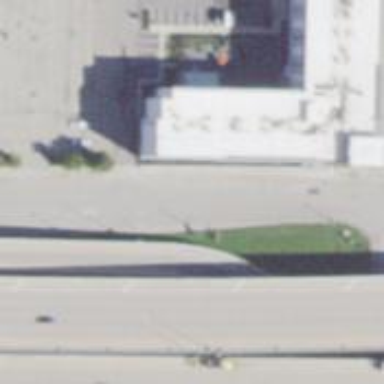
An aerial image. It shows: Secondary road with separate sidewalks.